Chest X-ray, PA view. Patient: 62 years old, sex F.
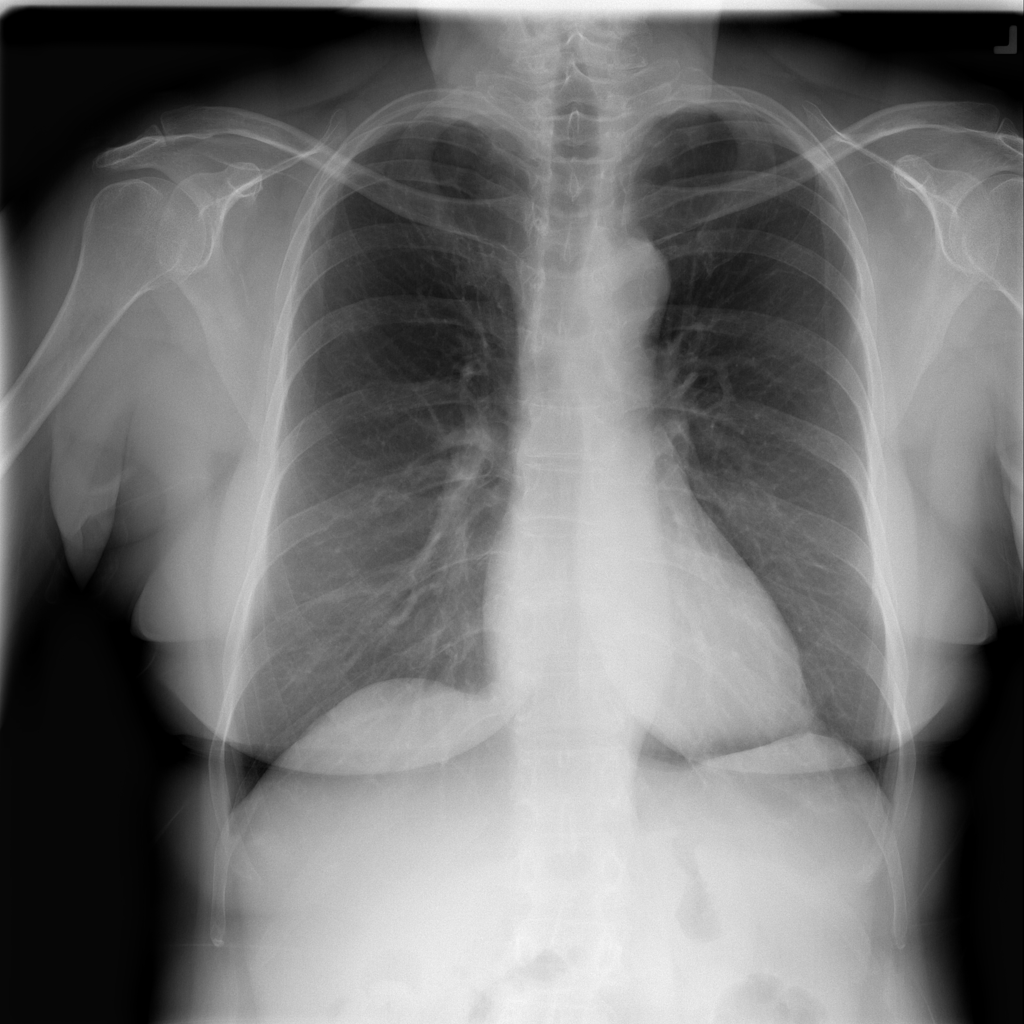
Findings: No Finding